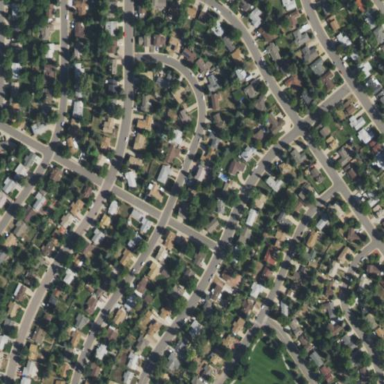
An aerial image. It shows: This residential area consists of single-family homes.